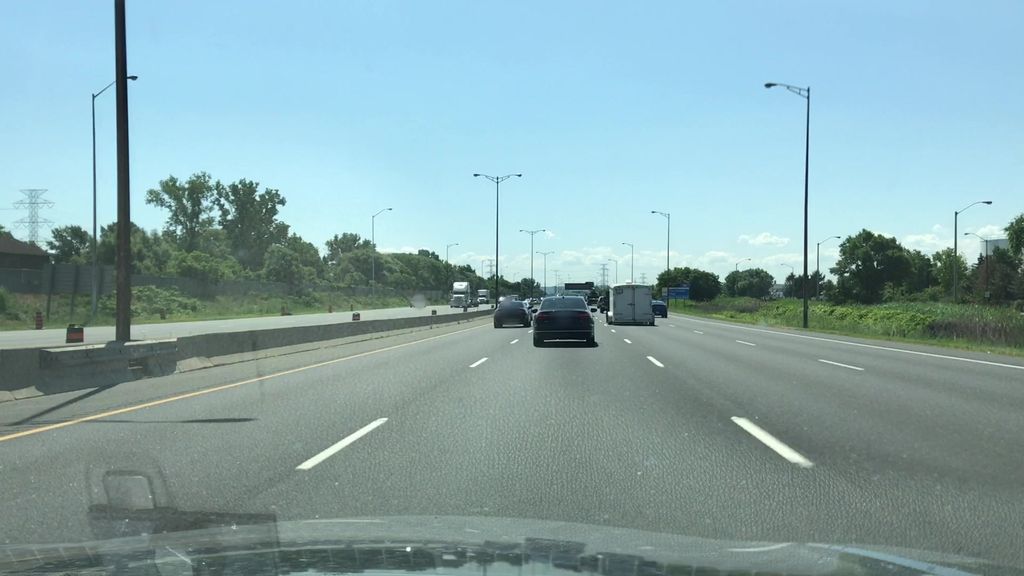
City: hamilton